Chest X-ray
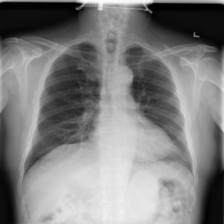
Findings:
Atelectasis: negative
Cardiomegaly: negative
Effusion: negative
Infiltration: negative
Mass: negative
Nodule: negative
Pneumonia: negative
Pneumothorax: negative
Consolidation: negative
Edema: negative
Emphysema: negative
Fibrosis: negative
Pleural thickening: negative
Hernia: negative